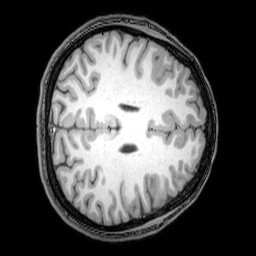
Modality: T1w
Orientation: axial
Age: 26
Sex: female
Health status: healthy
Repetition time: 0.081 s
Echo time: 0.037 s